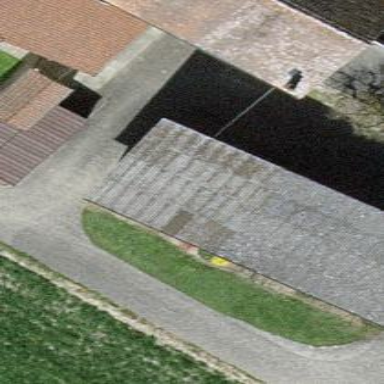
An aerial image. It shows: Simple house.